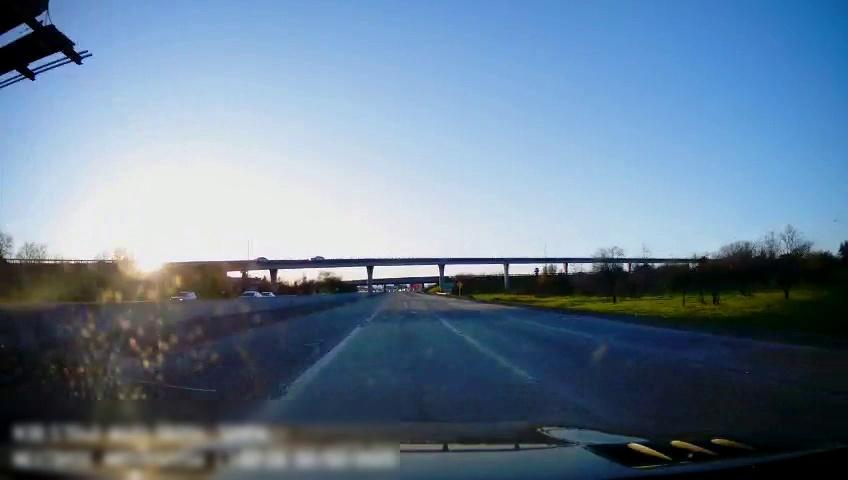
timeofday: Day
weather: Sunny
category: Drivable Space
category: Vehicles | SUV
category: Vehicles | Car
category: Vehicles | SUV
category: Vehicles | SUV
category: Vehicles | Car
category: Lanes | Alternate Lane
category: Lanes | Current Lane
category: Lanes | Current Lane
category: Lanes | Alternate Lane
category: Lanes | Alternate Lane
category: Traffic | Signs